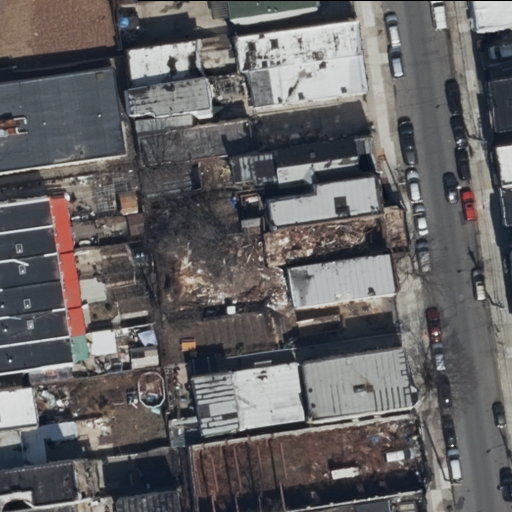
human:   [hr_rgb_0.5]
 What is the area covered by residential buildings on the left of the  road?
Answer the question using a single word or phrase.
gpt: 3339m2

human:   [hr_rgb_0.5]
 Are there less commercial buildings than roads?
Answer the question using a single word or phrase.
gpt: yes

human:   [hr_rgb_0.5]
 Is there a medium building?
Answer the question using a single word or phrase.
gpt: yes

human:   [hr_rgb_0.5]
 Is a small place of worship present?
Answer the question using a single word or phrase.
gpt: no

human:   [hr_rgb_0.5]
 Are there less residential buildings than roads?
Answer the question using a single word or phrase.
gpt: no

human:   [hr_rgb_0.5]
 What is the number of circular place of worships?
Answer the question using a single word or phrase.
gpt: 0

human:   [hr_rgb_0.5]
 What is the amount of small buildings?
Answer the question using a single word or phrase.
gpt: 18

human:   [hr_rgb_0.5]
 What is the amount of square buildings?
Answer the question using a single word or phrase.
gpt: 0

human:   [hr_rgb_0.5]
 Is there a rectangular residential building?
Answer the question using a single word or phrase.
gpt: yes

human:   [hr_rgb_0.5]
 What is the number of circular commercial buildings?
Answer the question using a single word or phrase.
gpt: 0

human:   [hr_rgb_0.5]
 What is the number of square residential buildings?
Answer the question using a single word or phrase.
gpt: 0

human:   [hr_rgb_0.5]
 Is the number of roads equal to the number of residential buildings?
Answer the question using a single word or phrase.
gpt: no

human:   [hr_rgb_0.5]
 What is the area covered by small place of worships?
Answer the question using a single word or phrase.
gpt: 0m2

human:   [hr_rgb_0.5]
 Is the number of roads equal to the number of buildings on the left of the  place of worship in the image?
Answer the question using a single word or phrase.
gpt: no

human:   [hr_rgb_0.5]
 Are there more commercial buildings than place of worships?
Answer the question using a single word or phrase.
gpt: no

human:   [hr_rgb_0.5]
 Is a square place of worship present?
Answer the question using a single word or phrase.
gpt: no

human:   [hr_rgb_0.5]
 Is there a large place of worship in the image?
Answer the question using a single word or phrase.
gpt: no

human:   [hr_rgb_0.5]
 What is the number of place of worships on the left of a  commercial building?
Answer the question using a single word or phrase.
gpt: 0

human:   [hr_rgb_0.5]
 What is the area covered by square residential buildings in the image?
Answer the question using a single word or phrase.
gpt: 0m2

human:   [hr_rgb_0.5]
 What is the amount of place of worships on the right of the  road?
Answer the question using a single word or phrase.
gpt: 0

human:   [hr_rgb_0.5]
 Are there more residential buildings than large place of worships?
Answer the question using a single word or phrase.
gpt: yes

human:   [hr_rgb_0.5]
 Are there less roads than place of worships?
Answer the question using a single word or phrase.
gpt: no

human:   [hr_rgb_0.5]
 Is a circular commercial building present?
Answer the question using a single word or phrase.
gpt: no

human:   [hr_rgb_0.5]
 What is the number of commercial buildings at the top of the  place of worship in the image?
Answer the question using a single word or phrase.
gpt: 0

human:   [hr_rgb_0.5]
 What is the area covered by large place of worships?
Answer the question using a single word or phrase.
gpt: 0m2

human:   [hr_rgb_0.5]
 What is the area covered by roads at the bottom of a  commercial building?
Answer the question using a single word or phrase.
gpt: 0m2

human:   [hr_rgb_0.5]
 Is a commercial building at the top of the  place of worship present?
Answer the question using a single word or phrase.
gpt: no

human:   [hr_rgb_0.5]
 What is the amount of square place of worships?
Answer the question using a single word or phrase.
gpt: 0

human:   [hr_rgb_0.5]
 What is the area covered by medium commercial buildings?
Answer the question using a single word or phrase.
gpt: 0m2

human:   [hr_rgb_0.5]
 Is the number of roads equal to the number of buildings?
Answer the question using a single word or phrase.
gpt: no

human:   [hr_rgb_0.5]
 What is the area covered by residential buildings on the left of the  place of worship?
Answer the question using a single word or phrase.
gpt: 269m2

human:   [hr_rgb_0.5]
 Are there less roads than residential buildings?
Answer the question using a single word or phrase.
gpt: yes

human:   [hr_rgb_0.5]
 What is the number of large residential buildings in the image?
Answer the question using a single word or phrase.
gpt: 0

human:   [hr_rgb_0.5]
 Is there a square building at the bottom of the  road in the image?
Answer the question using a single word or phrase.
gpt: no

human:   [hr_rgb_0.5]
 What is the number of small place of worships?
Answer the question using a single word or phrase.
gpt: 0

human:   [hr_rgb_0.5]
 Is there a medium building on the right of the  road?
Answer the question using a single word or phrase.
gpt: no